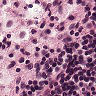
Metastatic tissue present: no